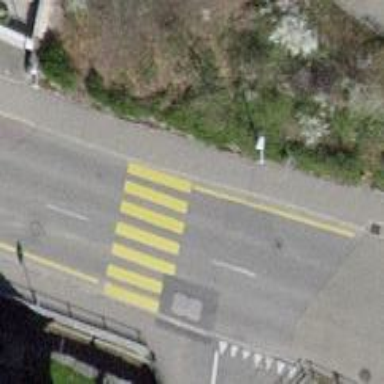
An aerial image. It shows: Uncontrolled zebra crossing on the road.